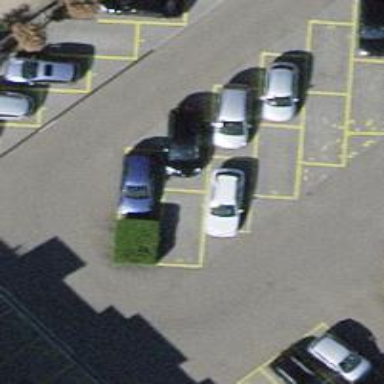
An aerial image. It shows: Parking area with surface.